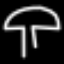
Label: mushroom